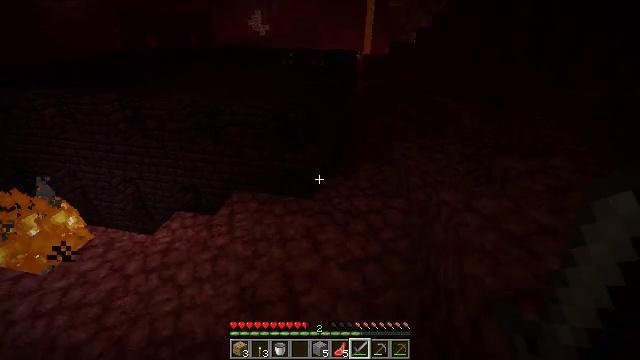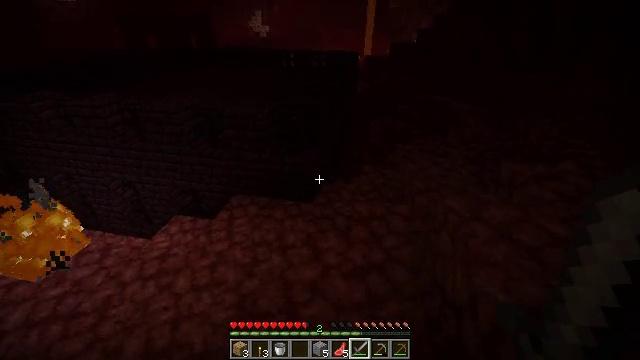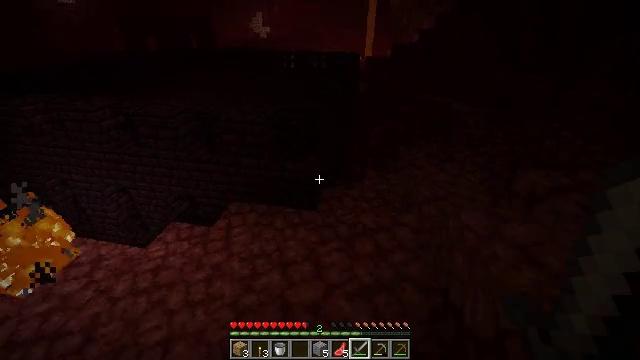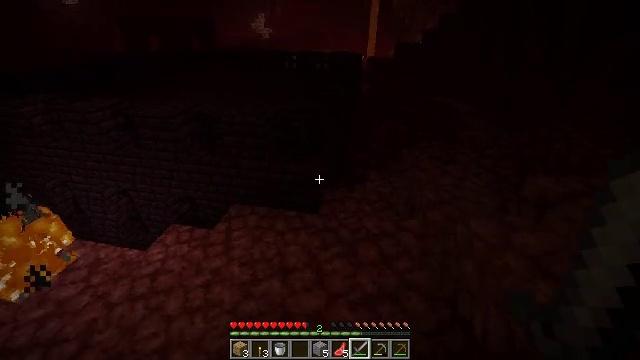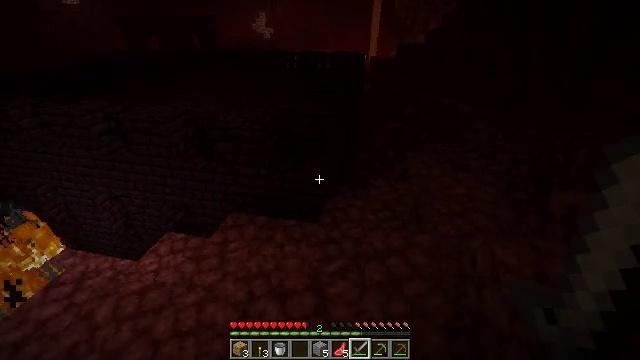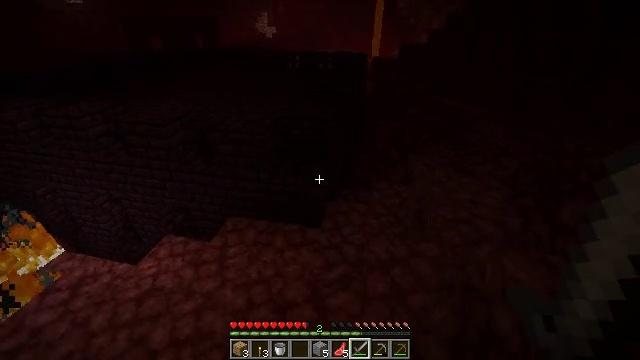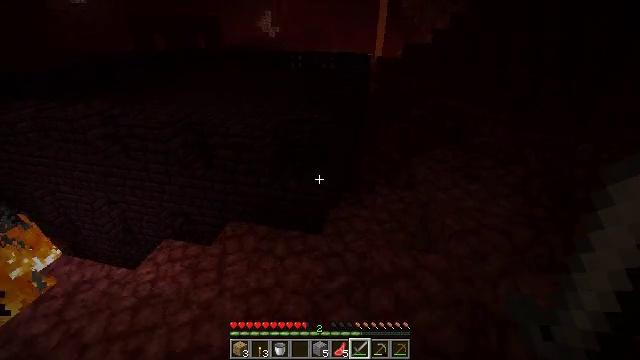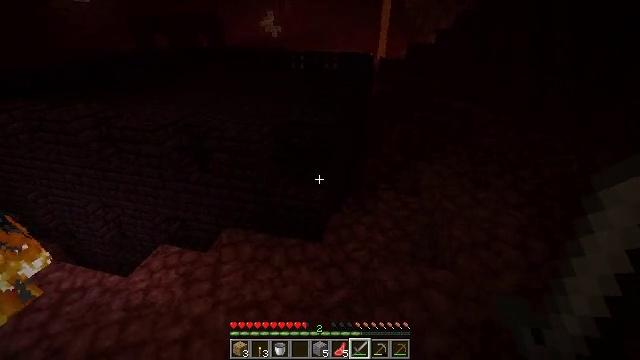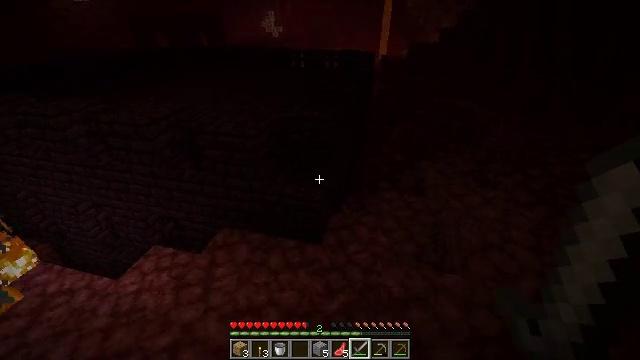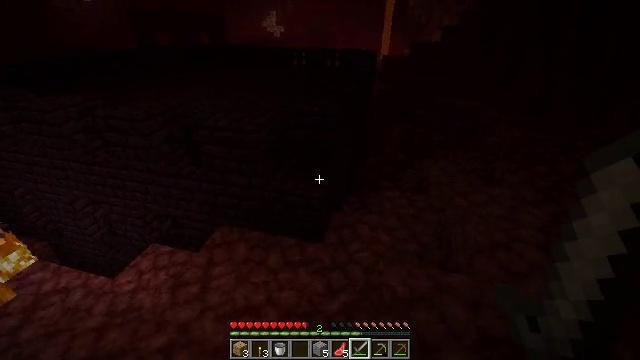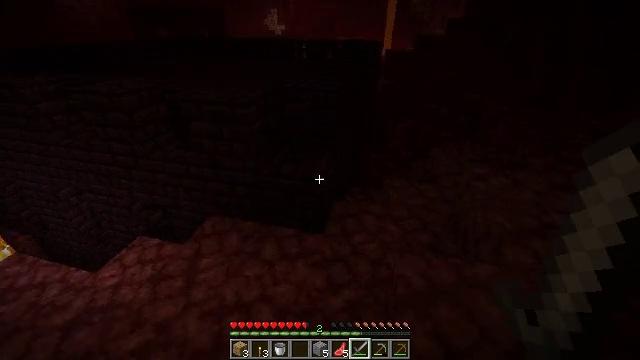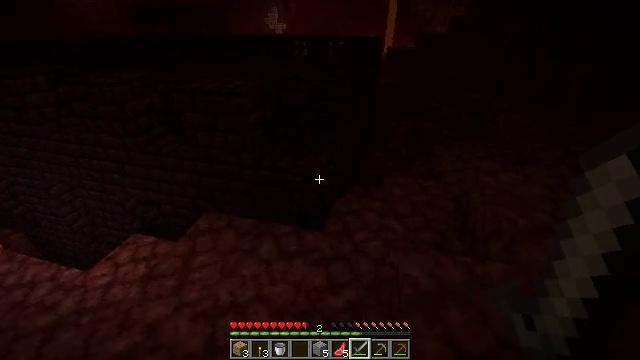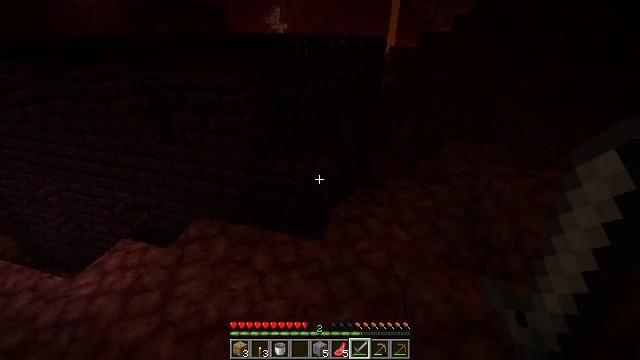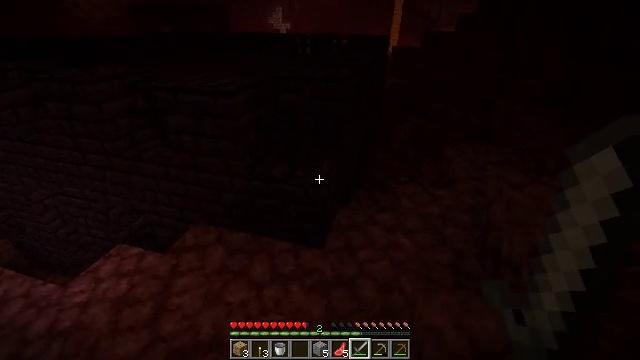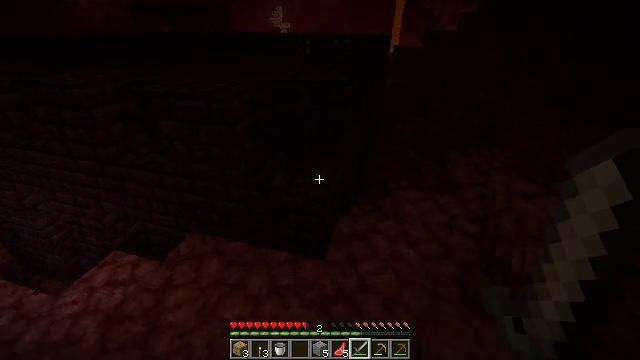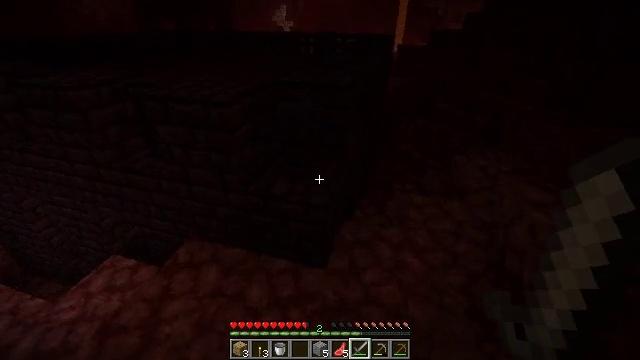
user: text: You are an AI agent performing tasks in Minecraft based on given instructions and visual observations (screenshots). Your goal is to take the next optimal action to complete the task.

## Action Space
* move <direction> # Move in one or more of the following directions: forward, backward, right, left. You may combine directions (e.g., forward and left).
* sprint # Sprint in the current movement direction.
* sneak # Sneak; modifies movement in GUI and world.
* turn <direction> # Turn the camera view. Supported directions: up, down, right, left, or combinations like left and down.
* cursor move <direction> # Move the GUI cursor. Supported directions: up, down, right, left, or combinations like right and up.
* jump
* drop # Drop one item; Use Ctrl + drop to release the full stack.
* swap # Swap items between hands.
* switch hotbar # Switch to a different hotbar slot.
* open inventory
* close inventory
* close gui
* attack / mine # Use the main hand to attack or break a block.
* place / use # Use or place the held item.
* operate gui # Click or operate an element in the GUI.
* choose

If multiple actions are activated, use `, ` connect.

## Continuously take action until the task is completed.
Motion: motion action
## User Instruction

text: Collect nether bricks for building.
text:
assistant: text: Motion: move forward
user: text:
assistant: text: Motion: move forward
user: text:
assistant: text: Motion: move forward
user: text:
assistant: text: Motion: move forward
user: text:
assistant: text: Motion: move forward
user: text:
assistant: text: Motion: move forward
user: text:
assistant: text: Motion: move forward
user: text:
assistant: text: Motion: move forward
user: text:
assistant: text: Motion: move forward
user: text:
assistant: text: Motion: move forward
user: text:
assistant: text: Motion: move forward
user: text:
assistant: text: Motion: move forward
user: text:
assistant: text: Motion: move forward
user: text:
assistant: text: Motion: move forward
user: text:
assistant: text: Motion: move forward
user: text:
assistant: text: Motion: move forward
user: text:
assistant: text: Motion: move forward
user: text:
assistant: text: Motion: move forward
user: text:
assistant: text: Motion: move forward
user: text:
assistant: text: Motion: move forward
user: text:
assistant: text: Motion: move forward
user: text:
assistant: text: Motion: move forward
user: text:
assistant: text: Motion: move forward, jump
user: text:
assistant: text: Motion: move forward, jump
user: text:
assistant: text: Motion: move forward, jump
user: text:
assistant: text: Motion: move forward, jump
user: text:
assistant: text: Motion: move forward, jump
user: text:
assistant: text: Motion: move forward, jump
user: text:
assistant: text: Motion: move forward
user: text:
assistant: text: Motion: move forward